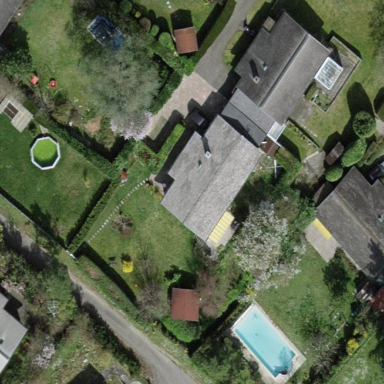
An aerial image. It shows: Garden surrounded by fence.